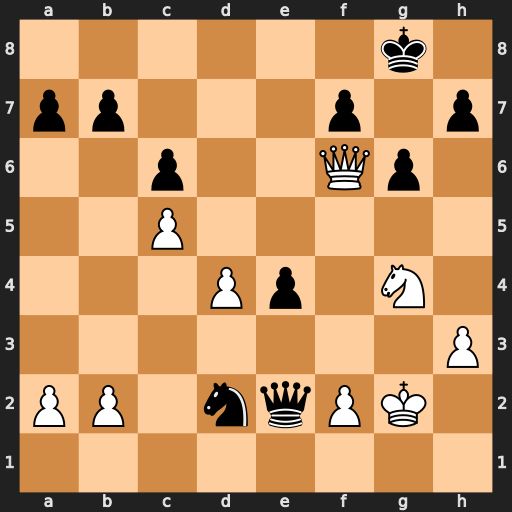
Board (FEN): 6k1/pp3p1p/2p2Qp1/2P5/3Pp1N1/7P/PP1nqPK1/8
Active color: w
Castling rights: -
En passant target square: -
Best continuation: Nh6+ Kf8 Qxf7#